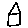
Label: house